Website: home-depot
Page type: customer-info-address
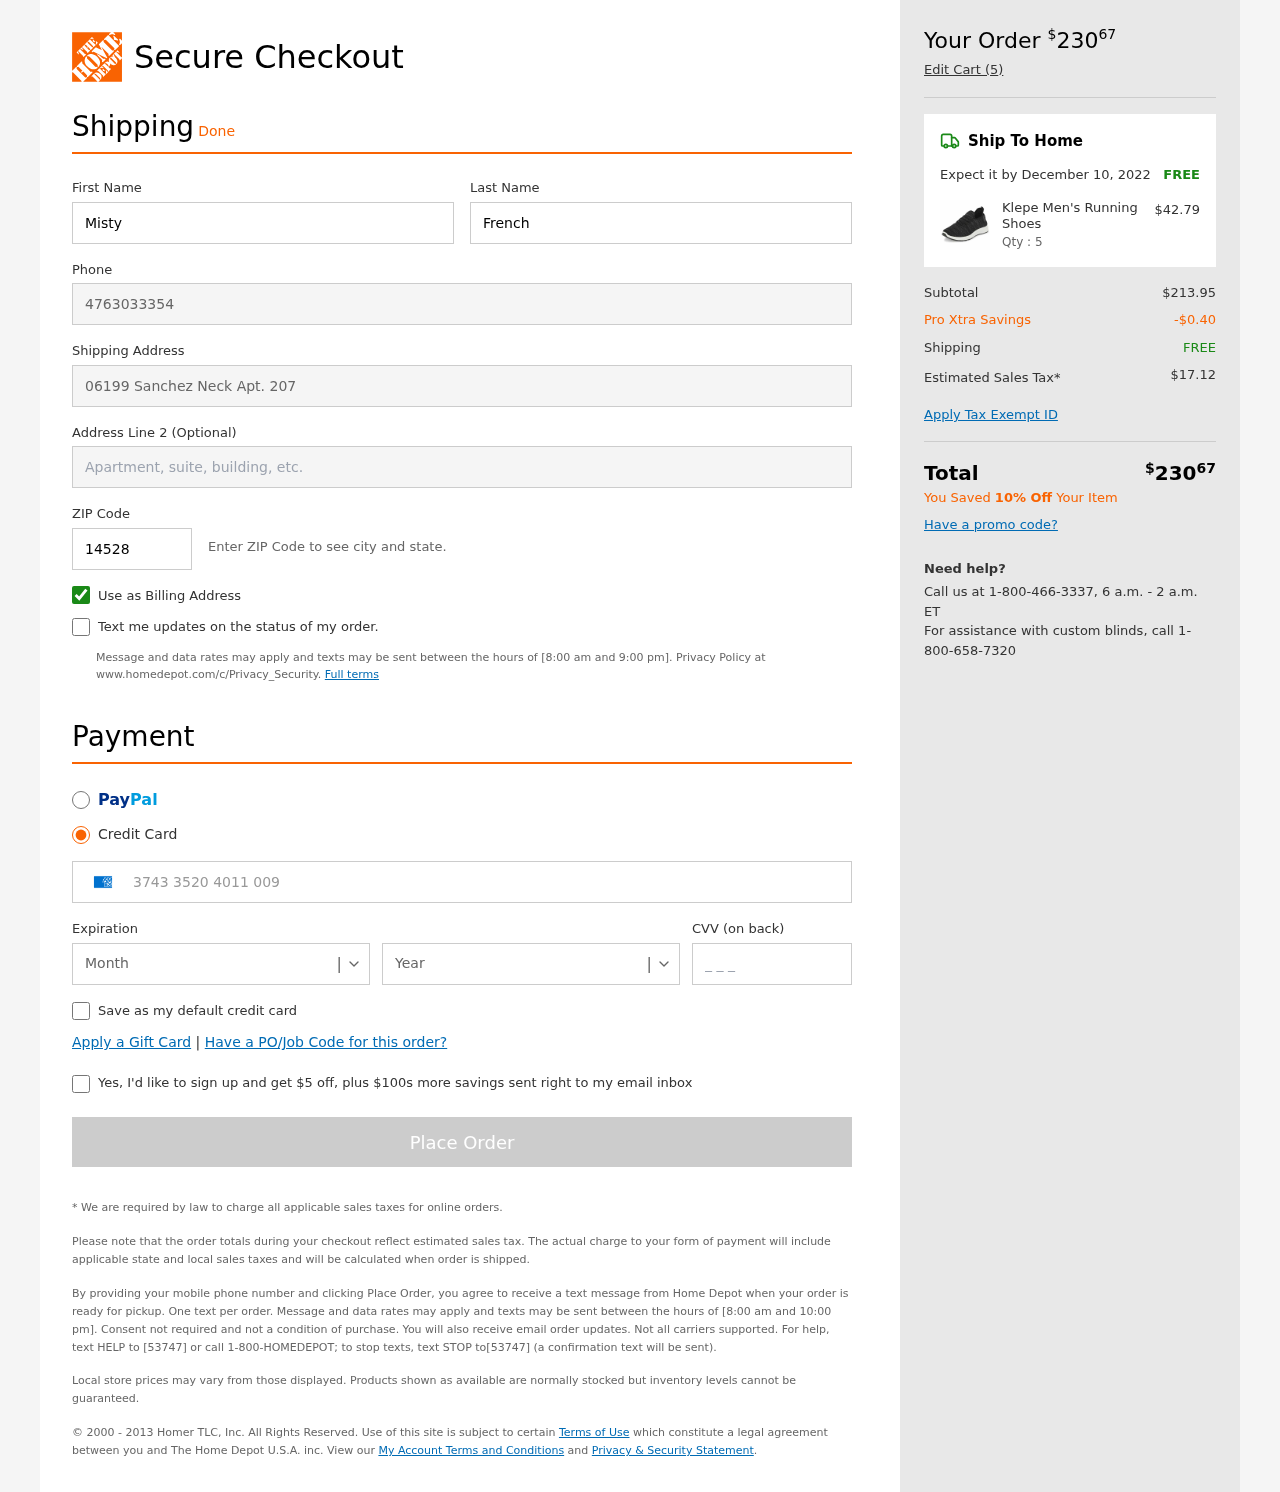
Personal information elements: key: PII_CARD_CVV
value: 9639
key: PII_CARD_EXPIRY_MONTH
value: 09
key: PII_CARD_EXPIRY_YEAR
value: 28
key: PII_CARD_NUMBER
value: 3743 3520 4011 009
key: PII_FIRSTNAME
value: Misty
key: PII_LASTNAME
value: French
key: PII_PHONE
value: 4763033354
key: PII_POSTCODE
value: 14528
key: PII_STREET
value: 06199 Sanchez Neck Apt. 207
Product elements: key: PRODUCT1_NAME
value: Klepe Men's Running Shoes
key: PRODUCT1_PRICE
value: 42.79
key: PRODUCT1_QUANTITY
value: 5
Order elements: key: ORDER_TOTAL
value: $23067
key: ORDER_NUM_ITEMS
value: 5
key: ORDER_DELIVERY_DATE
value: December 10, 2022
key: ORDER_SHIPPING_COST
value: FREE
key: ORDER_SUBTOTAL
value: $213.95
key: ORDER_DISCOUNT
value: -$0.40
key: ORDER_SHIPPING_COST2
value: FREE
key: ORDER_TAX
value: $17.12
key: ORDER_TOTAL2
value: $23067
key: ORDER_SAVINGS_MESSAGE
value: You Saved 10% Off Your Item